高三 · 逻辑题
（12 分）设计一个结构图, 来表示“推理与证明”这一章的知识结构.
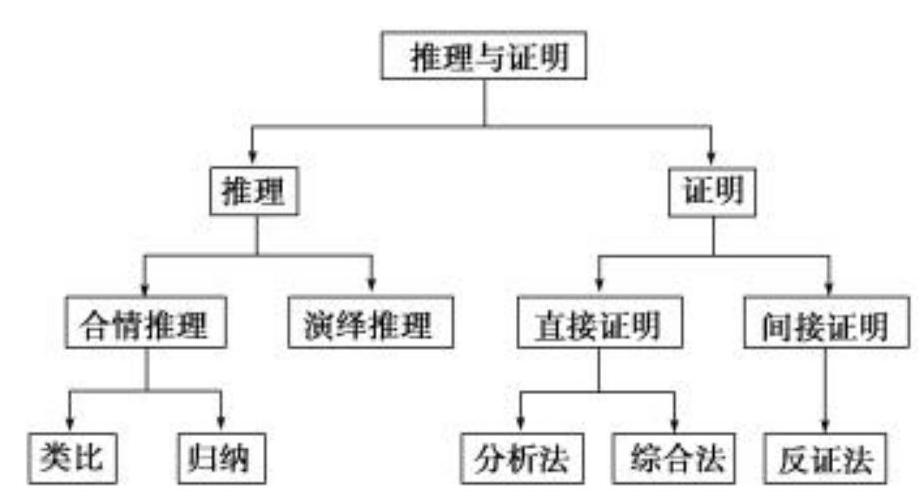
解析: “推理与证明”的知识结构图如图所示: